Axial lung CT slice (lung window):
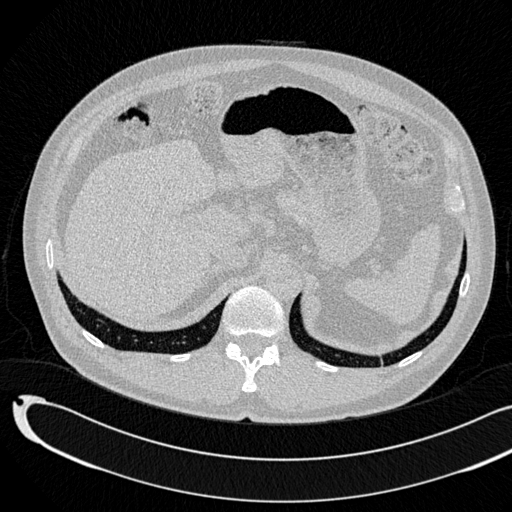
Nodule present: no